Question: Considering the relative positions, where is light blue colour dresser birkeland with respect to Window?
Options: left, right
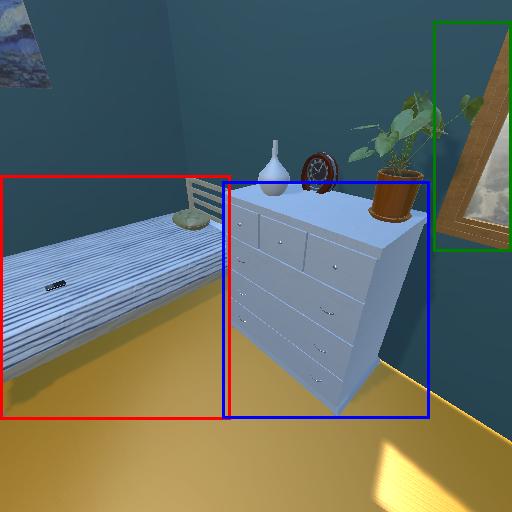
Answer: left